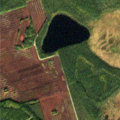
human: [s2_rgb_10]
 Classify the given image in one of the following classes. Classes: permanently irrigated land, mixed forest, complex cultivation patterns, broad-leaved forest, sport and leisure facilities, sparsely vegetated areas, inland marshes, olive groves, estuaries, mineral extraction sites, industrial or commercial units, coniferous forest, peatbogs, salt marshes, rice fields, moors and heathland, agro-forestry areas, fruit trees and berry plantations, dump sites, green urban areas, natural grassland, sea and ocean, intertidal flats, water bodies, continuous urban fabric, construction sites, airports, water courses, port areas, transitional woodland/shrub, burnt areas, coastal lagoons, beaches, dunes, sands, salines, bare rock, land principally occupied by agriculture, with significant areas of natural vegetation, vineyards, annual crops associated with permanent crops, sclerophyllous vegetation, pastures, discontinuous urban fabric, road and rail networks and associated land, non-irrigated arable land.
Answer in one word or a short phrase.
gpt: coniferous forest, transitional woodland/shrub, peatbogs